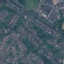
Land use / land cover: Residential